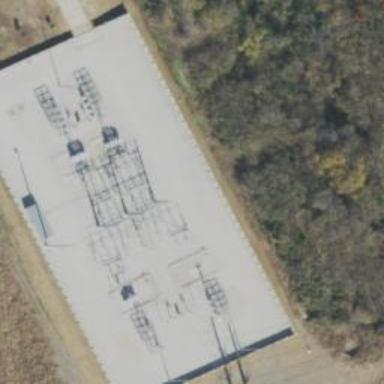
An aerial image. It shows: Power substation.